Field crop: maize
Growth stage: 2
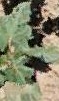
Species: datura